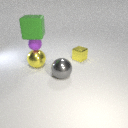
small yellow metal cube behind large gray metal sphere